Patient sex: M
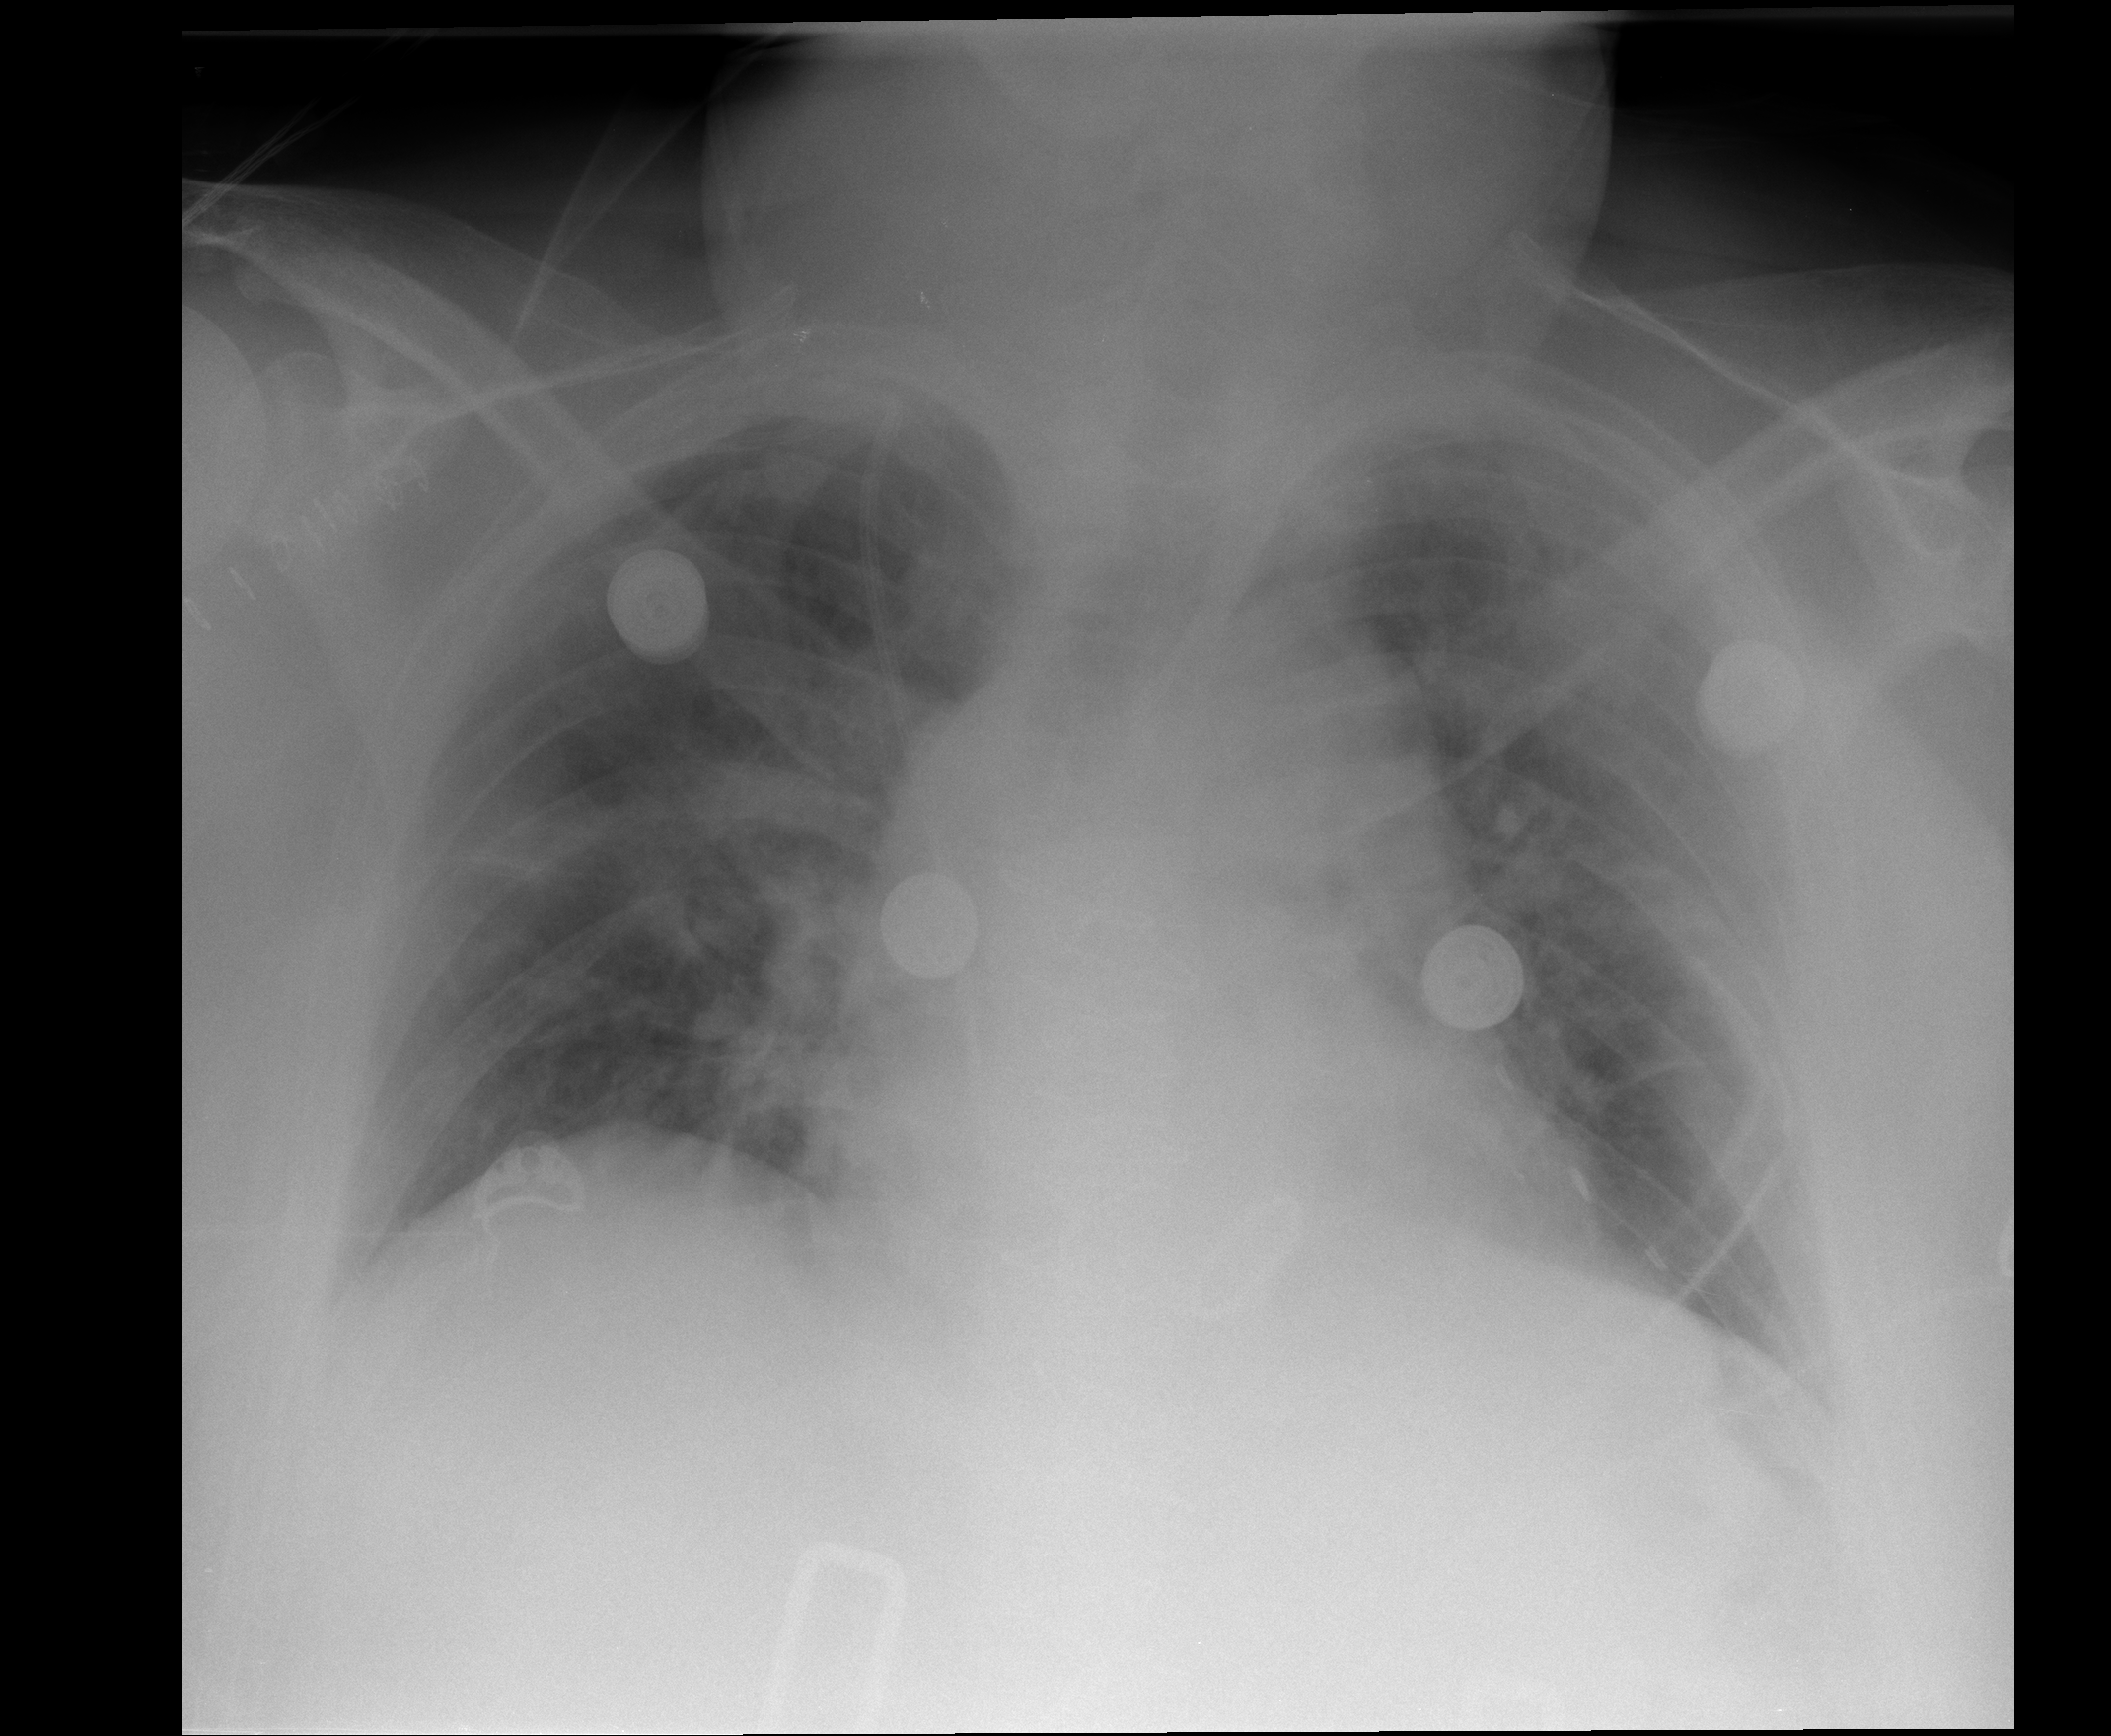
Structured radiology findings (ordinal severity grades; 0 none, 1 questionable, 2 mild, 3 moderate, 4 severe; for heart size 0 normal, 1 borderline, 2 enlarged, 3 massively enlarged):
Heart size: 0
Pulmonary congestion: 2
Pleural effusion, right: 0
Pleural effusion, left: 0
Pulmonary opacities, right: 2
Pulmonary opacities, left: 2
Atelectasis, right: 0
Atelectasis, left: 0